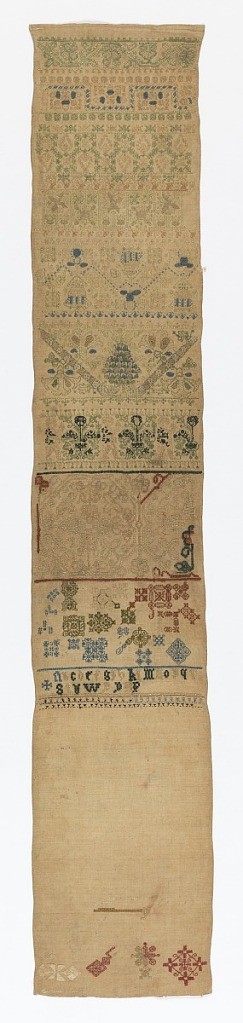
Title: Sampler
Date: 17th century
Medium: silk embroidery on linen foundation Technique: satin, cross, double running, eyelet and surface stitches on plain weave
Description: Cross borders showing floral ornament and dogs.  Also an alphabet.